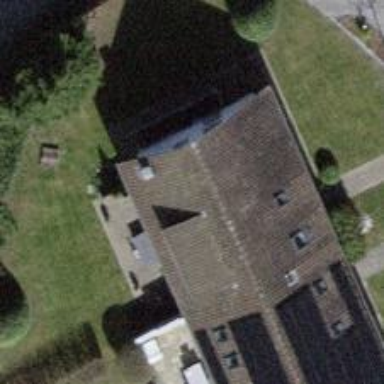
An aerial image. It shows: Detached building.